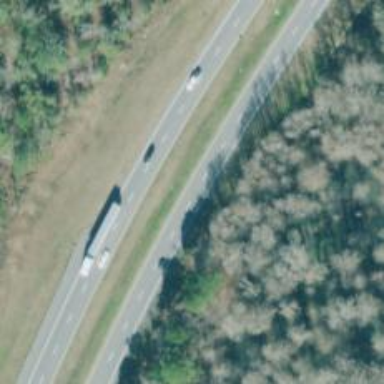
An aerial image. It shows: Trunk expressway with asphalt surface. It is dual carriageway.